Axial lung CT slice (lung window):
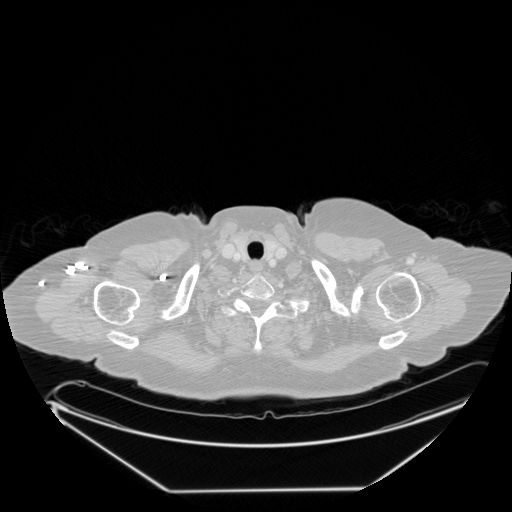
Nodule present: no